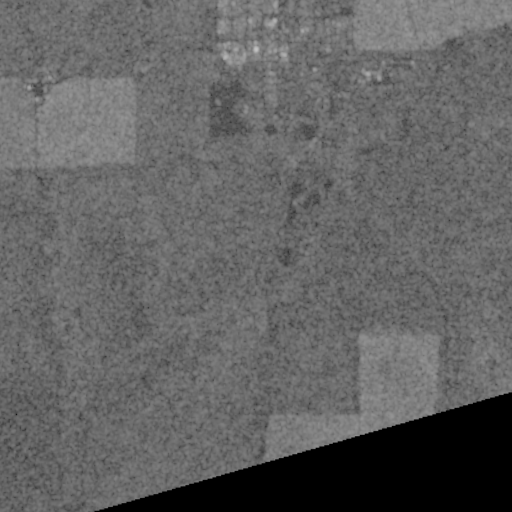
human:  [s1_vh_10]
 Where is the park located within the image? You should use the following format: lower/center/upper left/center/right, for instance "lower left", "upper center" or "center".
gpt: The park is located in the upper center of the image.
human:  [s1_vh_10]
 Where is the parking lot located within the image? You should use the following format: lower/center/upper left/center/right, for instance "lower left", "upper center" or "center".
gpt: The parking lot is located in the upper center of the image.
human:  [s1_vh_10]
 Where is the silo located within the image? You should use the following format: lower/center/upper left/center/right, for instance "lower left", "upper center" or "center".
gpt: The silo is located in the upper right of the image.
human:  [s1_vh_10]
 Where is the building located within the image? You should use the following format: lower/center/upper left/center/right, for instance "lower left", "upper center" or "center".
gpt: There is no building in the image.

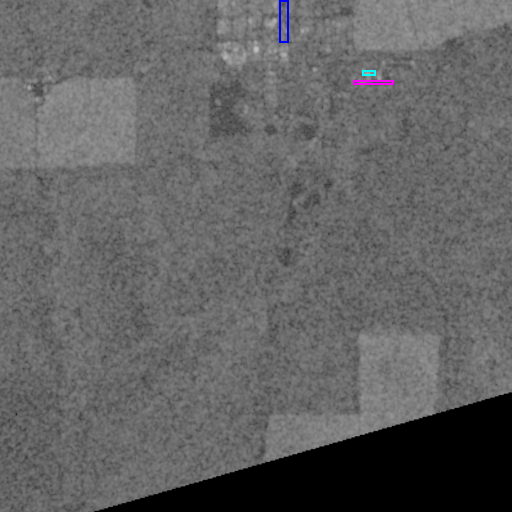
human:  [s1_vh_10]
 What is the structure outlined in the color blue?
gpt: The structure outlined in blue is a park.
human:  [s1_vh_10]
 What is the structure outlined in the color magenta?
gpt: The structure outlined in magenta is a silo.
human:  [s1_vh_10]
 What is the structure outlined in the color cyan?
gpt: The structure outlined in cyan is a building.
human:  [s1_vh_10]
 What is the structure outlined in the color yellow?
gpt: There is no yellow outline.